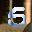
Label: 5